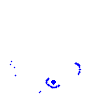
Particle: electron